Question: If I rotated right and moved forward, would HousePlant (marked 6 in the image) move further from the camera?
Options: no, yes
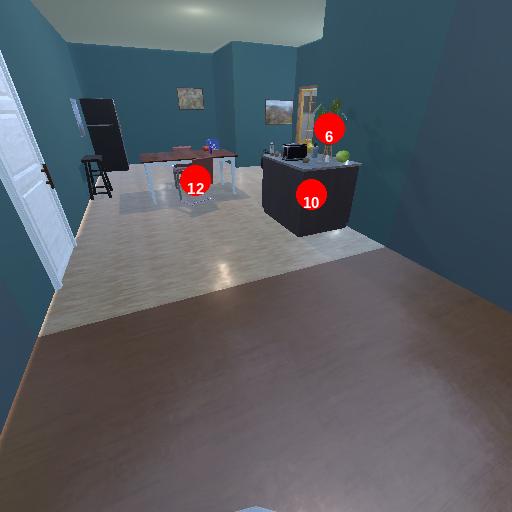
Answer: no